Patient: sex M, age 61
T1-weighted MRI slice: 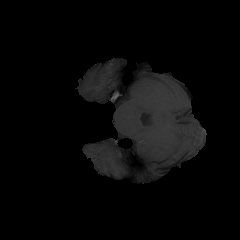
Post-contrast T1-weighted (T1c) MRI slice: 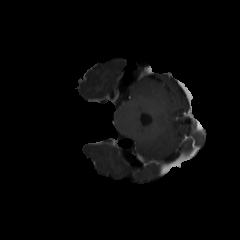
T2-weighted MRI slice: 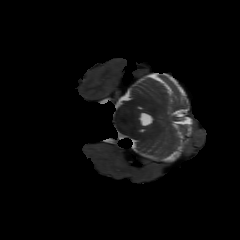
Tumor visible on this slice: no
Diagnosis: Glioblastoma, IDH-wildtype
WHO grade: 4